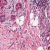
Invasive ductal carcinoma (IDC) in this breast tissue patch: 0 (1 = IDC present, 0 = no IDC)